Interaction volume radius: 5 \u00c5
Interaction volume height: 10 \u00c5
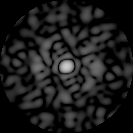
Disorder parameter: 0.8403